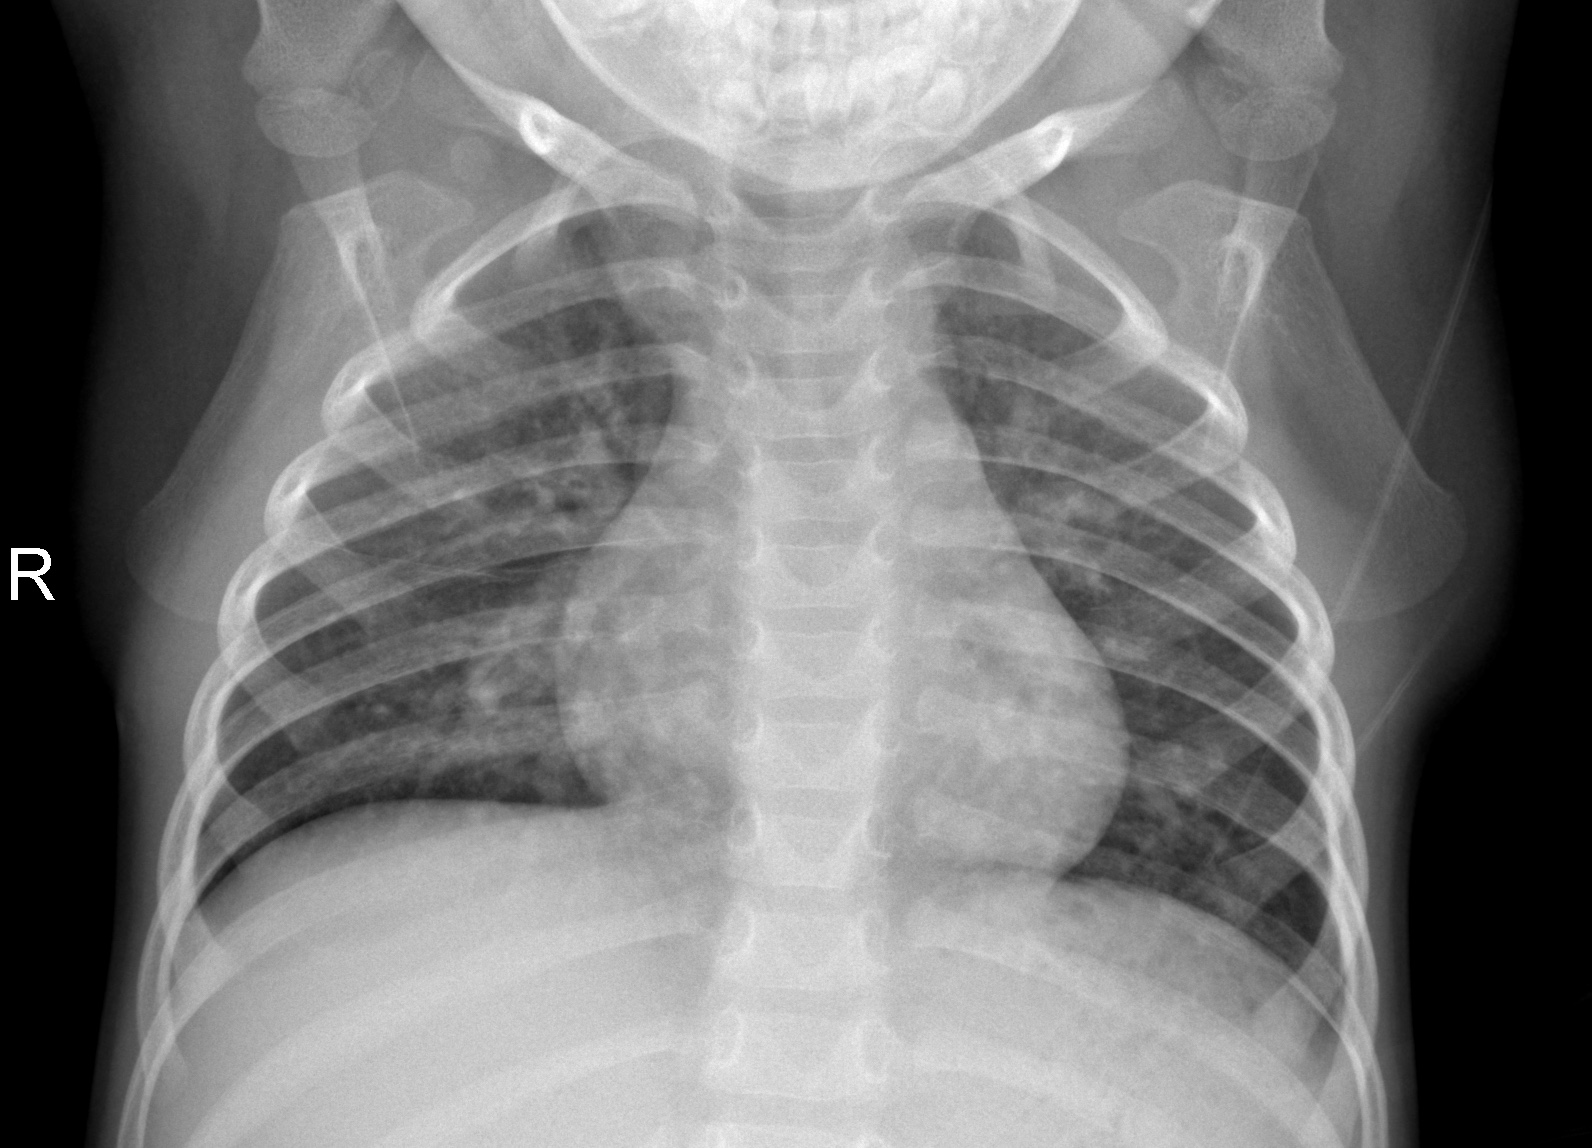
Diagnosis: NORMAL